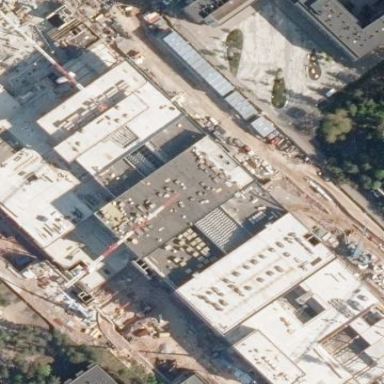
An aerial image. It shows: Retail building with flat roof. It is mall.